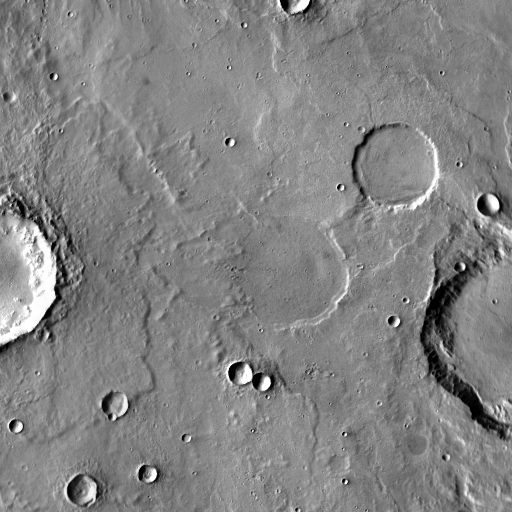
Crater classes present: Background, Other, Buried, Secondary